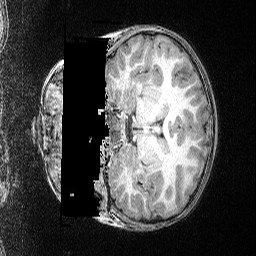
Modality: T1w
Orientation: coronal
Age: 81
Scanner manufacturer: siemens
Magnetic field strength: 3 T
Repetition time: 2.5 s
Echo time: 0.00347 s